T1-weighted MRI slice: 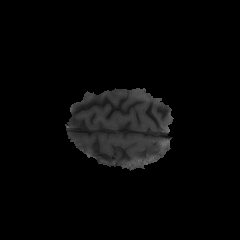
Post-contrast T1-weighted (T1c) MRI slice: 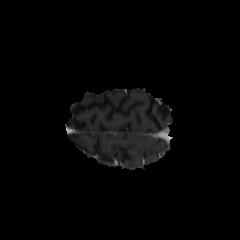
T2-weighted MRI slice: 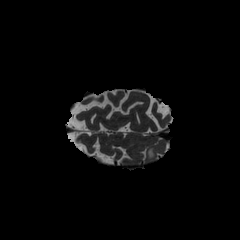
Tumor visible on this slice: yes